Question: i need to check a variable for change, if the change happens i will update a textview.
so i created a new thread with a while loop for this purpose. i check the variable every 1 second, via Thread.sleep()
this thread created and started in onCreate(). so it's one time.
the problem is every time i flip my phone (from vertical to horizontal or ...) a new thread will be created.
here is my code:
'''
public class HomeActivity extends Activity
{
private final static int LOAD_SUCCESSFULL = 1;
private final long LOCATION_THREAD_SLEEP = 1000;
private boolean flag = false;
static TextView lat;
static TextView lon;
static Location currentLocation = null;
Thread locationThread;
@Override
protected void onCreate(Bundle savedInstanceState)
{
super.onCreate(savedInstanceState);
requestWindowFeature(Window.FEATURE_CUSTOM_TITLE);
setContentView(R.layout.new_home2);
this.getWindow().setFeatureInt(Window.FEATURE_CUSTOM_TITLE, R.layout.new_home_titlebar);
lat = (TextView)findViewById(R.id.t2rt3);
lon = (TextView)findViewById(R.id.t2rt4);
/* FindLocation class is a helper class that find location via simcard or gps in separate thread,
same problem happen with this thread also, it create multiple thread, for ease of work i
commented this part.
*/
//FindLocation fn = new FindLocation(this);
locationThread = new Thread(null, loadLocation, "loadLocationHomePage");
locationUpdater();
}
private static Handler locationUpdateHandler = new Handler()
{
public void handleMessage(Message msg)
{
switch(msg.what)
{
case LOAD_SUCCESSFULL:
lat.setText(Double.toString(currentLocation.getLatitude()));
lon.setText(Double.toString(currentLocation.getLongitude()));
//stopThread();
break;
}
}
};
private Runnable loadLocation = new Runnable()
{
public void run()
{
//boolean flag = false;
while(!flag)
{
if(Data.currLocation != null)
{
currentLocation = new Location(Data.currLocation);
Message msg = locationUpdateHandler.obtainMessage(LOAD_SUCCESSFULL);
locationUpdateHandler.sendMessage(msg);
//return;
flag = true;
//return;
}
else
{
try
{
Thread.sleep(LOCATION_THREAD_SLEEP);
}
catch (InterruptedException e)
{
// TODO Auto-generated catch block
e.printStackTrace();
}
}
}
}
};
public void locationUpdater()
{
//Thread locationThread = new Thread(null, loadLocation, "loadLocationHomePage");
locationThread.start();
}
'''
so how i can solve this?

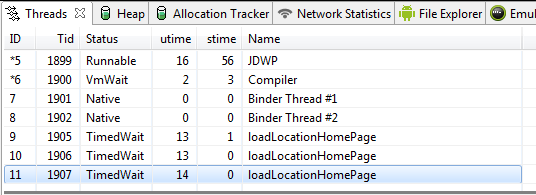
Answer: Actually the problem is that EveryTime you flip the phone a new instance of 'Activity' is created and because of this you on every rotation you get a call on 'onCreate()' where you are blindly creating a new 'Thread' and Starting the new 'Thread'.
This is the default behavior of every 'Activity' but we can change this re-creation of Activity by stating an attribute in 'AndroidManifest' file for the Activity
'''
<activity
android:name="yourPackage.ActivityName"
android:configChanges="keyboardHidden|orientation|screenSize"
</activity>
'''
This will prevent from creation of Activity on orientation change.
You will also get these orientation event if you 'override'
'''
@Override
public void onConfigurationChanged(Configuration newConfig) {}
'''
Hope this will solve this problem without implementing such a complex logic which may broke in some other uses case.